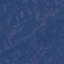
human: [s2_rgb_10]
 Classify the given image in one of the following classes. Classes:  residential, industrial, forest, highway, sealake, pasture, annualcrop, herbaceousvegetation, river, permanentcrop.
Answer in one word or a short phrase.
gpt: HerbaceousVegetation